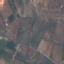
Land use / land cover class: PermanentCrop